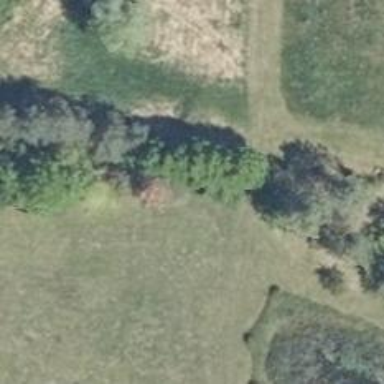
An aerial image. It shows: Row of trees in natural setting.